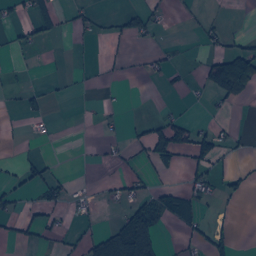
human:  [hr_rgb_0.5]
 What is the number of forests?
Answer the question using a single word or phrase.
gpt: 9

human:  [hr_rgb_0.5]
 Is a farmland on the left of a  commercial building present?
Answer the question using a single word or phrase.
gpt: no

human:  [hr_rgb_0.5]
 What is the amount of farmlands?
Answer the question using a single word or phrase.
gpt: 16

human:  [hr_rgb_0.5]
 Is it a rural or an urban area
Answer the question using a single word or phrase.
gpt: rural

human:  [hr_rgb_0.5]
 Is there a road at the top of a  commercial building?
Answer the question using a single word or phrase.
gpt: no

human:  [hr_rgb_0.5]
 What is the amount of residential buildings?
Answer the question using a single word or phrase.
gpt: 40

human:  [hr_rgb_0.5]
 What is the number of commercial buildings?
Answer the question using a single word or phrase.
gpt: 0

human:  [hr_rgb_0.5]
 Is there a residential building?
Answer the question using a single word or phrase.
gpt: yes

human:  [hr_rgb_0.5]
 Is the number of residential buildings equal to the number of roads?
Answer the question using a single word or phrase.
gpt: no

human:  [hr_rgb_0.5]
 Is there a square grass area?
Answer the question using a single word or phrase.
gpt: no

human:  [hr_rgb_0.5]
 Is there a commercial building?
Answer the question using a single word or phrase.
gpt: no

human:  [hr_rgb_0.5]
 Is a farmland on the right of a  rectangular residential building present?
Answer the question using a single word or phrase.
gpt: yes

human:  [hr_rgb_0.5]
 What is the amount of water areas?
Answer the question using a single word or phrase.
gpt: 5

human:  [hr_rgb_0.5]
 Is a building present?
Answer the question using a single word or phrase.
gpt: yes

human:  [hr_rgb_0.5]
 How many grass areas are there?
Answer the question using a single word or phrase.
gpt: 21

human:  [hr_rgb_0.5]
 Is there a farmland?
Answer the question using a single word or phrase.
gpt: yes

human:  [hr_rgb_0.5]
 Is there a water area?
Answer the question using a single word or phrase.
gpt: yes

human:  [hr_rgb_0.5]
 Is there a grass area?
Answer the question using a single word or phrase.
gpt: yes

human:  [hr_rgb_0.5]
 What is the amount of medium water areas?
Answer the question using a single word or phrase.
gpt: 0

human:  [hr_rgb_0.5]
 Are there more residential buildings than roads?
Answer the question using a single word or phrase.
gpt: yes

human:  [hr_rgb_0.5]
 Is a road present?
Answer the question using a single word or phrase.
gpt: yes

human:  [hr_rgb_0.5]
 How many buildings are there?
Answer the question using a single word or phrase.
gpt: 40

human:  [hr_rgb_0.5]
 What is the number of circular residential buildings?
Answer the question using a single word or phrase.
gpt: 1

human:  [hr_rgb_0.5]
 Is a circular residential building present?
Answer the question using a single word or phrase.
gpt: yes

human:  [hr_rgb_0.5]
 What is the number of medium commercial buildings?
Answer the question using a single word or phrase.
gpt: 0

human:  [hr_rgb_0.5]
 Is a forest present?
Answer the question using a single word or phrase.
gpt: yes

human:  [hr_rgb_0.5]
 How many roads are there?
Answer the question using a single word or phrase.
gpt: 9

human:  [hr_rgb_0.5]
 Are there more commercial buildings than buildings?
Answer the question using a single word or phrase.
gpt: no

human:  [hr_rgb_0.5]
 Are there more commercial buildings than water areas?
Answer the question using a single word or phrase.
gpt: no

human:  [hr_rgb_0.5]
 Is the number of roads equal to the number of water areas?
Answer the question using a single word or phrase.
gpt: no

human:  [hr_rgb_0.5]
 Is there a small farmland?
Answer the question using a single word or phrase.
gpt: no

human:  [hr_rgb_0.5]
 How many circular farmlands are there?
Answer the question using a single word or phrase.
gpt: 0

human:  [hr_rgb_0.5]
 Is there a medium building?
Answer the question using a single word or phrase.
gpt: no

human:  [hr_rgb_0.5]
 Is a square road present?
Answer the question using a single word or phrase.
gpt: no

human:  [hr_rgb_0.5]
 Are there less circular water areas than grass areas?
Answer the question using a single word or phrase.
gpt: yes

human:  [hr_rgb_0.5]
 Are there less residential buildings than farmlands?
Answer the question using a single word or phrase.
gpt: no

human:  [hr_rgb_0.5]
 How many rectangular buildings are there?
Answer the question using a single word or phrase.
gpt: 28

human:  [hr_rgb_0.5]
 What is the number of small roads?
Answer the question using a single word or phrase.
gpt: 9

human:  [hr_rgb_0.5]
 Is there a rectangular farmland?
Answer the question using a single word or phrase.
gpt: no

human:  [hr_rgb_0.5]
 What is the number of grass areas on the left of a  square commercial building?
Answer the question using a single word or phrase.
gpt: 0

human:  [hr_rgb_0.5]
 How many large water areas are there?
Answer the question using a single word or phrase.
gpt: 0

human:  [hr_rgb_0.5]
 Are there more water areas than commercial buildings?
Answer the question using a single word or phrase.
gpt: yes

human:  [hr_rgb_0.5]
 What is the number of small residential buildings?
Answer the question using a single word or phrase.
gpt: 40

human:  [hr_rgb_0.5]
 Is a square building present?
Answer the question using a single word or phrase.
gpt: yes

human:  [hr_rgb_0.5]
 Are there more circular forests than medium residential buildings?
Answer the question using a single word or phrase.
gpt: no

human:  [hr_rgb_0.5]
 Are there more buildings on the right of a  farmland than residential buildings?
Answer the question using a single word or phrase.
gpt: no

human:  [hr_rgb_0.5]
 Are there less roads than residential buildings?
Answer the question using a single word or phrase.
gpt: yes

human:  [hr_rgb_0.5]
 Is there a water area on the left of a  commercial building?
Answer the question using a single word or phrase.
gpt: no

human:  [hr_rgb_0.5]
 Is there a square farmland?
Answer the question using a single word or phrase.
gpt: no

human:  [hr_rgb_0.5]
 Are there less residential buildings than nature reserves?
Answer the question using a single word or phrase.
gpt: no

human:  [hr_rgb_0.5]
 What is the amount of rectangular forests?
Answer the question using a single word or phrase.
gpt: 2

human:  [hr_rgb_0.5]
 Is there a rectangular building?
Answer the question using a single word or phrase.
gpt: yes

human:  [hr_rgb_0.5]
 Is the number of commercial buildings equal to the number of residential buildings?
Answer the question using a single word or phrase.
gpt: no

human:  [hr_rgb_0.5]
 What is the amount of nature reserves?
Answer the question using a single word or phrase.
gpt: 2

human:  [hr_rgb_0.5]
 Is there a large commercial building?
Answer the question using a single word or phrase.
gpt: no

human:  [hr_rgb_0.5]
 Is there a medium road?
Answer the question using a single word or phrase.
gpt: no

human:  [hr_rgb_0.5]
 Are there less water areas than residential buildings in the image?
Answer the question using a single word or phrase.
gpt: yes

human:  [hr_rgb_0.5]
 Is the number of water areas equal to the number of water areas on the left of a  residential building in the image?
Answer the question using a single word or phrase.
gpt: yes

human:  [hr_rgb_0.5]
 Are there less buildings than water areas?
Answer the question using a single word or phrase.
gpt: no

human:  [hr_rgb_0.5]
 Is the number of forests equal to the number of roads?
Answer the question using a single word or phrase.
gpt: yes

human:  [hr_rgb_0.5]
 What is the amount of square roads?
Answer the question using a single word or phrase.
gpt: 0

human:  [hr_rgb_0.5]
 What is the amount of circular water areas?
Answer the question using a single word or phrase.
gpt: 0

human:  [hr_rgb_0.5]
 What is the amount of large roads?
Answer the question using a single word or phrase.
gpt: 0

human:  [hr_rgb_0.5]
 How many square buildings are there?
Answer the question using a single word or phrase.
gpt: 1